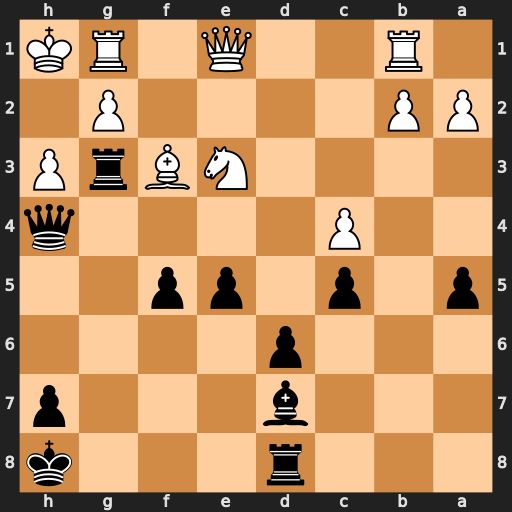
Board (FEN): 3r3k/3b3p/3p4/p1p1pp2/2P4q/4NBrP/PP4P1/1R2Q1RK
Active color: b
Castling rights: -
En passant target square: -
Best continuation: Rxh3+ gxh3 Qxh3#